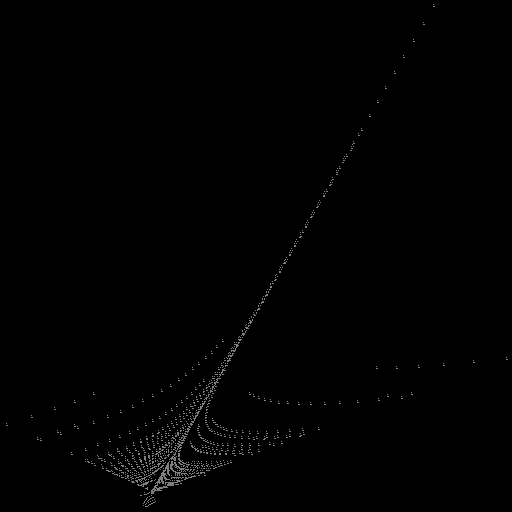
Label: deerfern